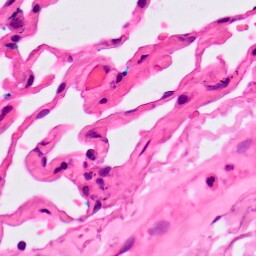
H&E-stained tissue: Lung